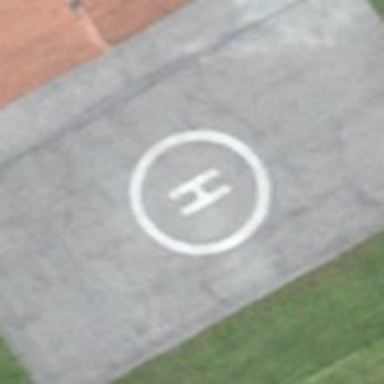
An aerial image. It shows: Image showing helipad at airport.